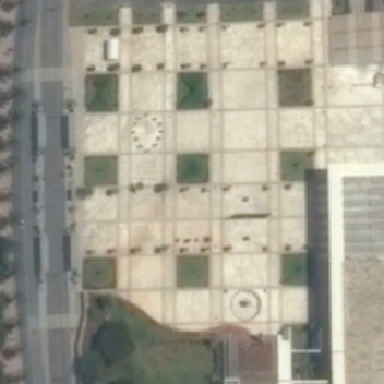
There are many rectangular blocks of squares .